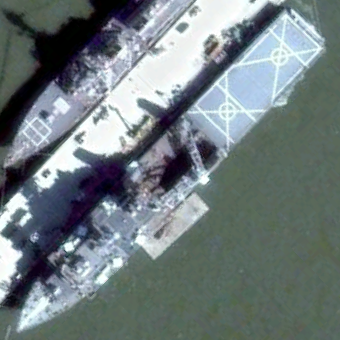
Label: combat